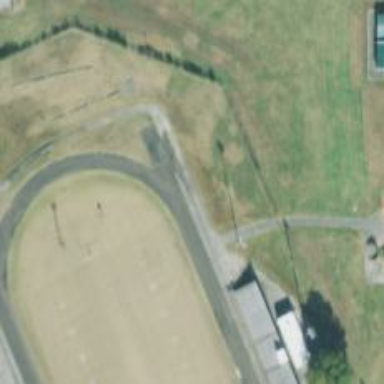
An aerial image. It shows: Track in leisure land.